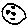
Label: moon